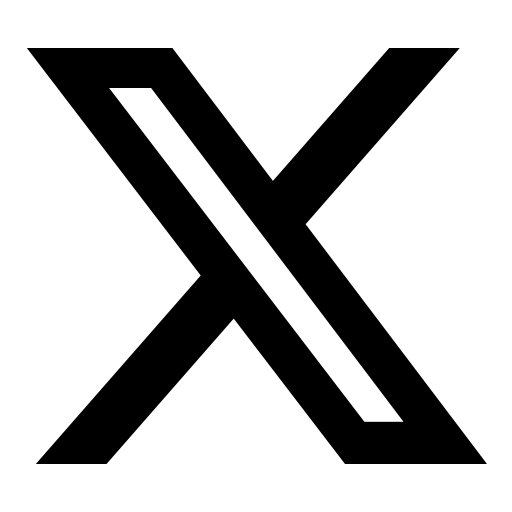
Tags: icon, FontAwesome, fa-icon, brand, x, twitter